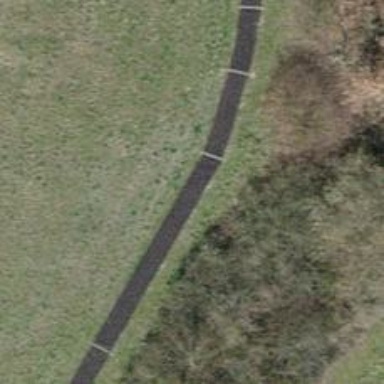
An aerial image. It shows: Designated golf cart path that is service road.